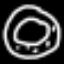
Label: donut